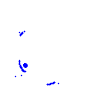
Particle: pion